Question: I am trying to use ResourceBundleMessageSource in Spring. Here is my project structure:

And here is the xml configuration:
'''
<bean name="messageSource" class="org.springframework.context.support.ResourceBundleMessageSource">
<property name="basename">
<value>messages</value>
</property>
</bean>
'''
When I try to load the application context, I am getting the following exception:
'''
Jun 7, 2012 2:44:00 PM org.springframework.context.support.ResourceBundleMessageSource getResourceBundle
WARNING: ResourceBundle [messages] not found for MessageSource: Can't find bundle for base name messages, locale en_US
Exception in thread "main" org.springframework.context.NoSuchMessageException: No message found under code 'user.welcome' for locale 'en_US'.
at org.springframework.context.support.AbstractMessageSource.getMessage(AbstractMessageSource.java:135)
at org.springframework.context.support.AbstractApplicationContext.getMessage(AbstractApplicationContext.java:1192)
at com.pramati.core.MessageResolver.getMessage(MessageResolver.java:19)
'''
If I put my resource bundles file directly under resources folder, I am not getting this error. It is working fine. Can someone let me know how could I get this work by putting resource bundles in a subdirectory of src/main/resources?
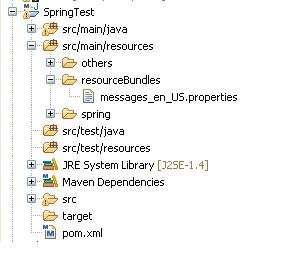
Answer: you need to give folder name here -
'''
<property name="basename">
<value>resourceBundles/messages</value>
</property>
'''